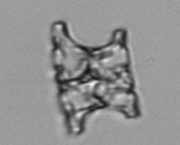
Label: Eucampia